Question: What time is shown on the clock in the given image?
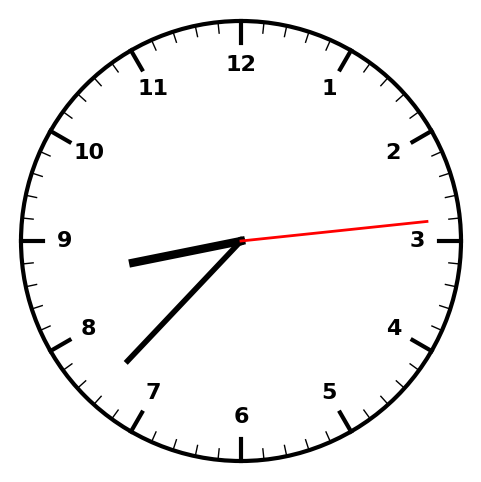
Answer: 08:37:14